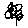
Label: flower